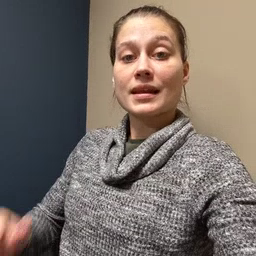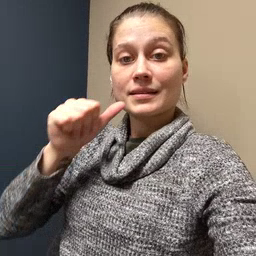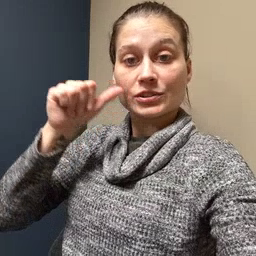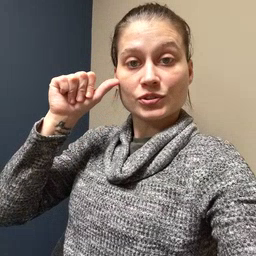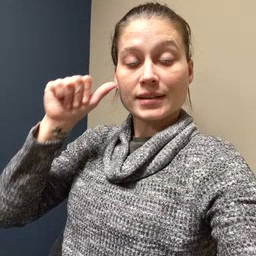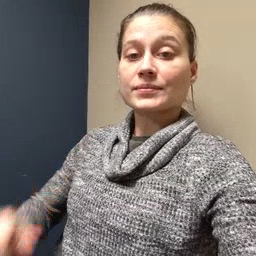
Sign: yesterday